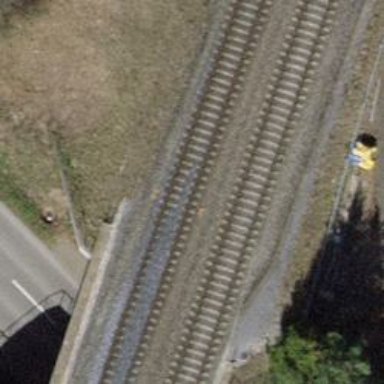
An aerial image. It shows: Single-track railway bridge with electrified contact line.